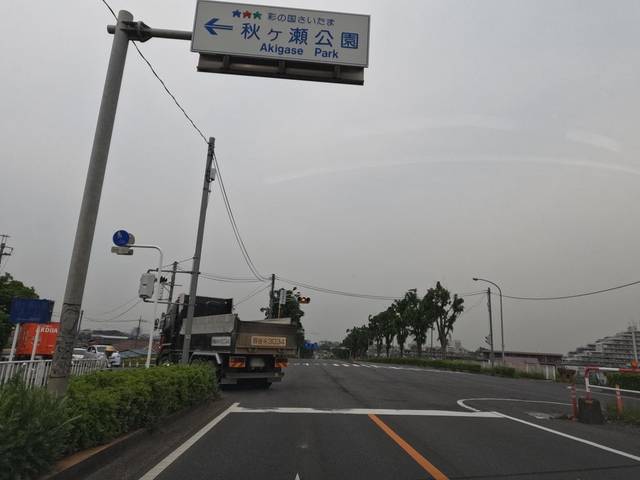
Region: Japan
Coordinates: 35.86, 139.596